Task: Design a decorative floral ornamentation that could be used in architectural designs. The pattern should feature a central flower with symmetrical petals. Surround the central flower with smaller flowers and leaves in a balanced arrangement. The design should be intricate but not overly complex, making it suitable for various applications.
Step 669:
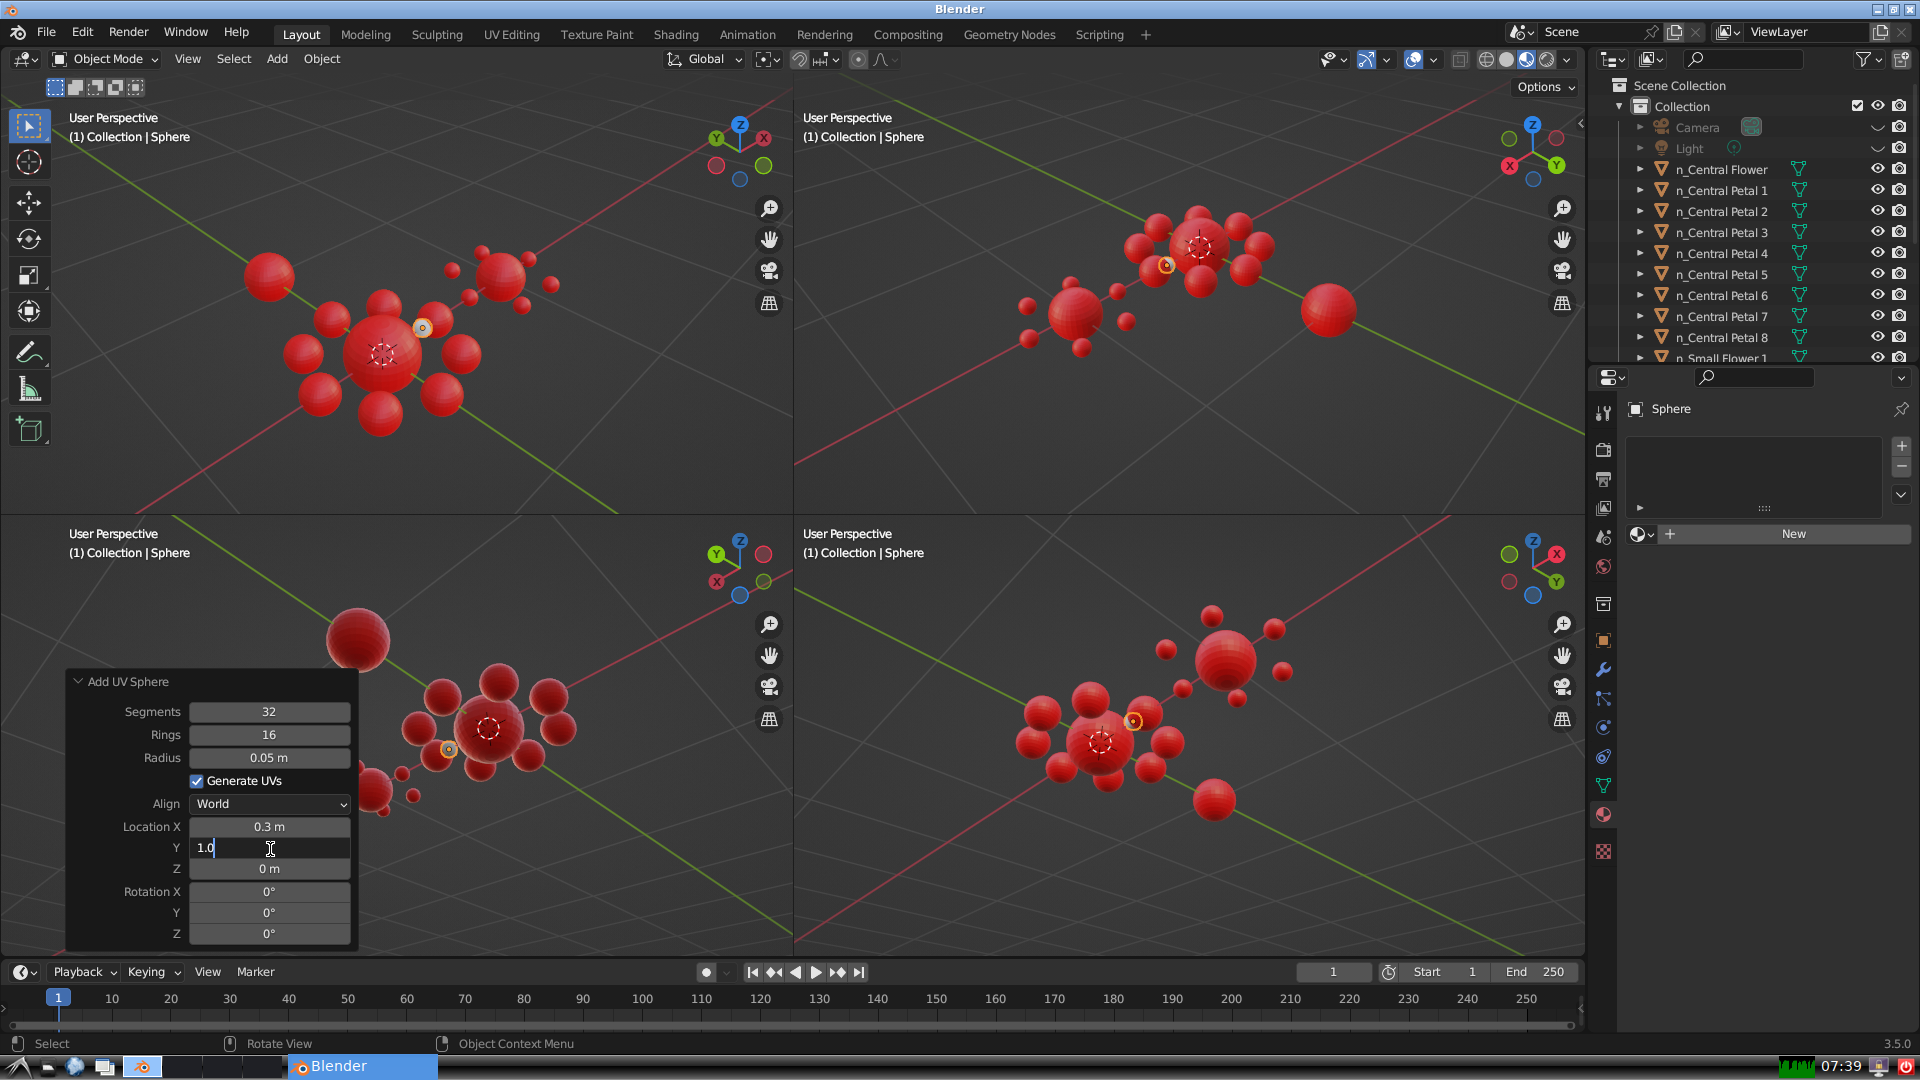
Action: {"key_press": ['Return']}